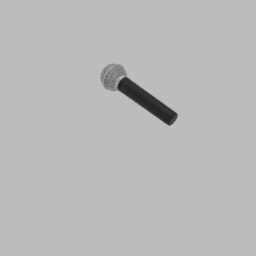
Label: electronics